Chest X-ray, AP view. Patient: 65 years old, sex M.
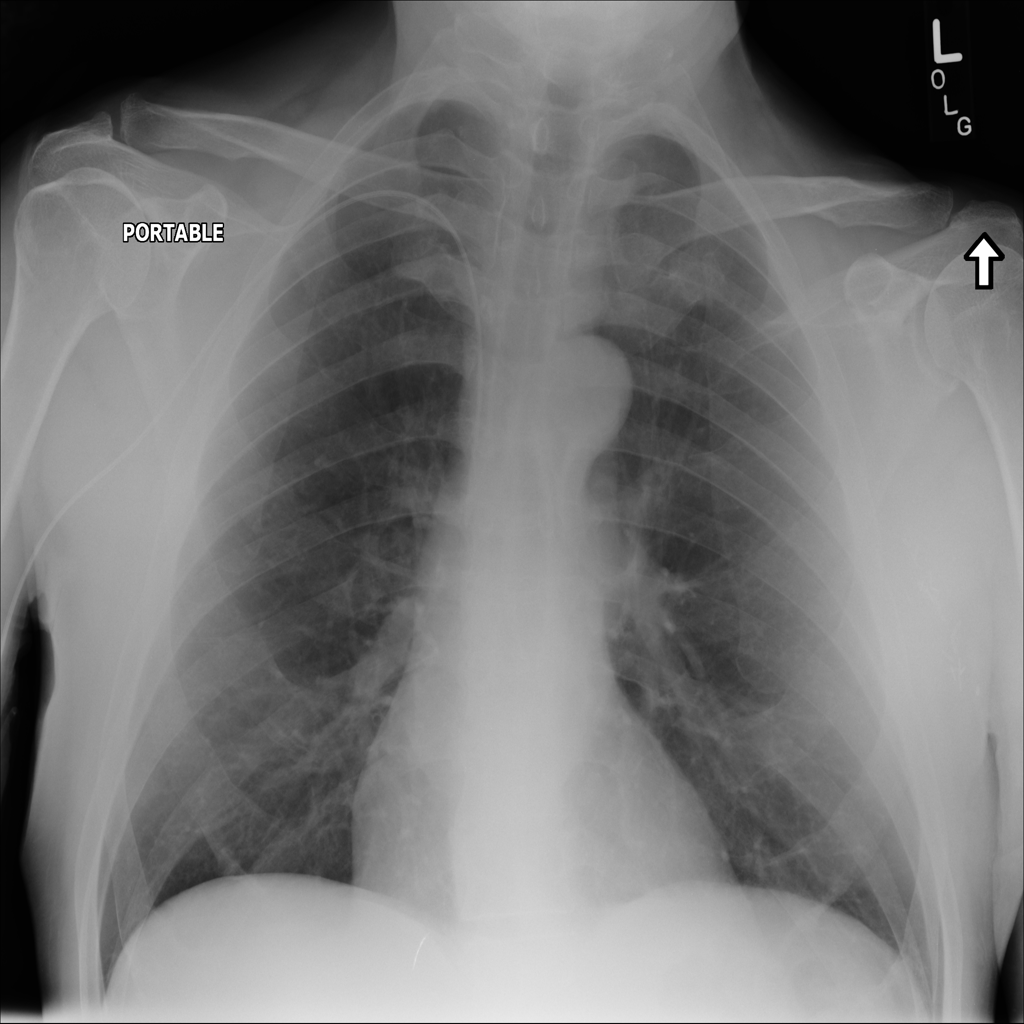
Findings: No Finding